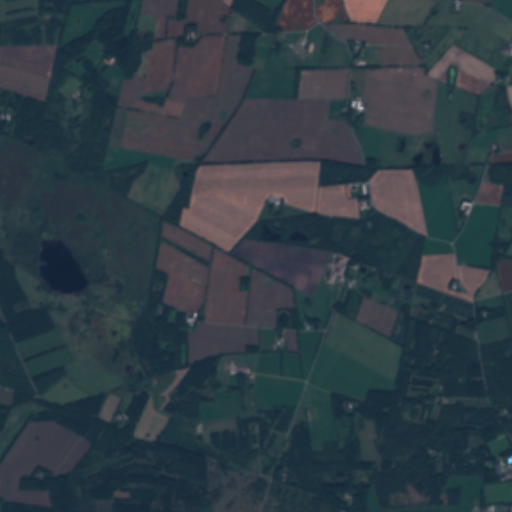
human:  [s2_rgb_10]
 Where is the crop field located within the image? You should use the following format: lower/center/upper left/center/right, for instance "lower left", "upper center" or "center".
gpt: The crop field is located in the lower left of the image.
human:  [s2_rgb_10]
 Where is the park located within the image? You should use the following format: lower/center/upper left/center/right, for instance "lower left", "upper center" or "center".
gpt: The park is located in the lower right of the image.
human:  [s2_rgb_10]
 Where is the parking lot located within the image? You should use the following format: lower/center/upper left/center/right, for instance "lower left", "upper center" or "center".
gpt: The parking lot is located in the lower right of the image.
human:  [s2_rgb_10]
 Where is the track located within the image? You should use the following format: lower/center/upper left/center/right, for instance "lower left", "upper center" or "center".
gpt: There is no track in the image.